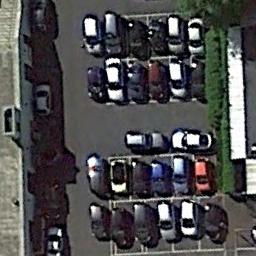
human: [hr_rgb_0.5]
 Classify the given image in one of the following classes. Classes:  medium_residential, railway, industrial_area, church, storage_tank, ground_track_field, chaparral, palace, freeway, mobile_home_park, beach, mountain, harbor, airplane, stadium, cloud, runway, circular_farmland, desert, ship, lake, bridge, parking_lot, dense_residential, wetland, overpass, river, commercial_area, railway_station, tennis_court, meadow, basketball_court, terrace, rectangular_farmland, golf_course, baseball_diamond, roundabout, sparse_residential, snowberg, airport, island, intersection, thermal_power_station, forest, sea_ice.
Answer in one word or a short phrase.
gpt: parking_lot